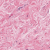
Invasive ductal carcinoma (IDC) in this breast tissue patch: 0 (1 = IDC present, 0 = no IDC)